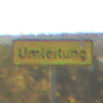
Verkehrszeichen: Umleitungsankuendigung
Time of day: SunriseSunset
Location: Outdoor (Nature)
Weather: PartlyCloudy
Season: NotSpecified
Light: Natural